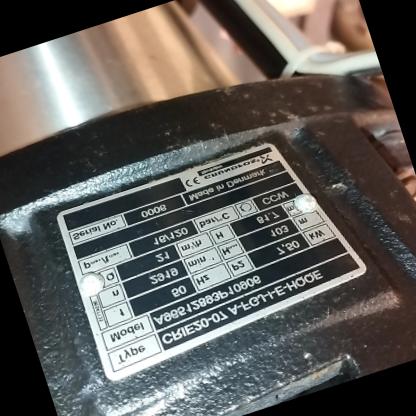
Klasa: tabliczka-znamionowa